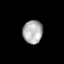
Tissue: lung
Cell type: Epithelial cells
Senescence score: 0.2145
Nuclear area (px): 453
Mean DAPI intensity: 173.578